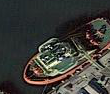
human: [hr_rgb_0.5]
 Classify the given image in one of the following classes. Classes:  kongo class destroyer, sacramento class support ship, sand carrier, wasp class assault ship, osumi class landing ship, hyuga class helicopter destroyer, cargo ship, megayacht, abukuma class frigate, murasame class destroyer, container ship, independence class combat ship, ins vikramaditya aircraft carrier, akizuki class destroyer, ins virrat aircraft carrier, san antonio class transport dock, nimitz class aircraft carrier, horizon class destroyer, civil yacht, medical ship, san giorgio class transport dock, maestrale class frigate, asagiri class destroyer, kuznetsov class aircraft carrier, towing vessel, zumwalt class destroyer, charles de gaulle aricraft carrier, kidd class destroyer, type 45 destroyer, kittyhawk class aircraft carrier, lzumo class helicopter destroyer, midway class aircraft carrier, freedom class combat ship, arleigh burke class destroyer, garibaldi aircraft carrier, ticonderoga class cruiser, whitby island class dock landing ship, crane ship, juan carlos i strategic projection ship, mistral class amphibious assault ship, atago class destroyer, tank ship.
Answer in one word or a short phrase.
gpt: Towing vessel